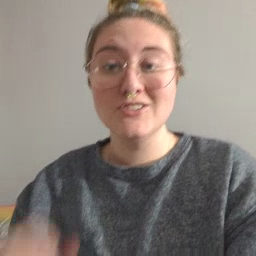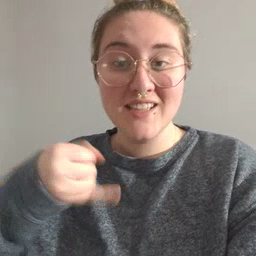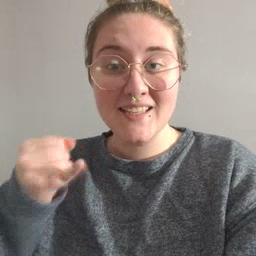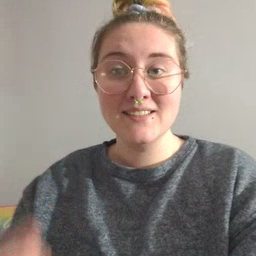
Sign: jeans